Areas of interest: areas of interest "Specialty Commercial Street"
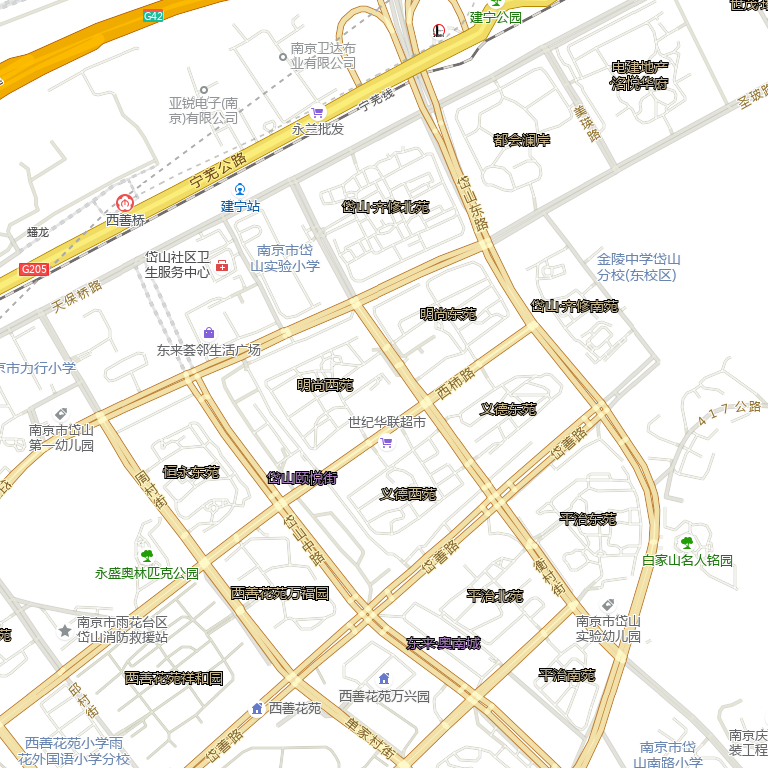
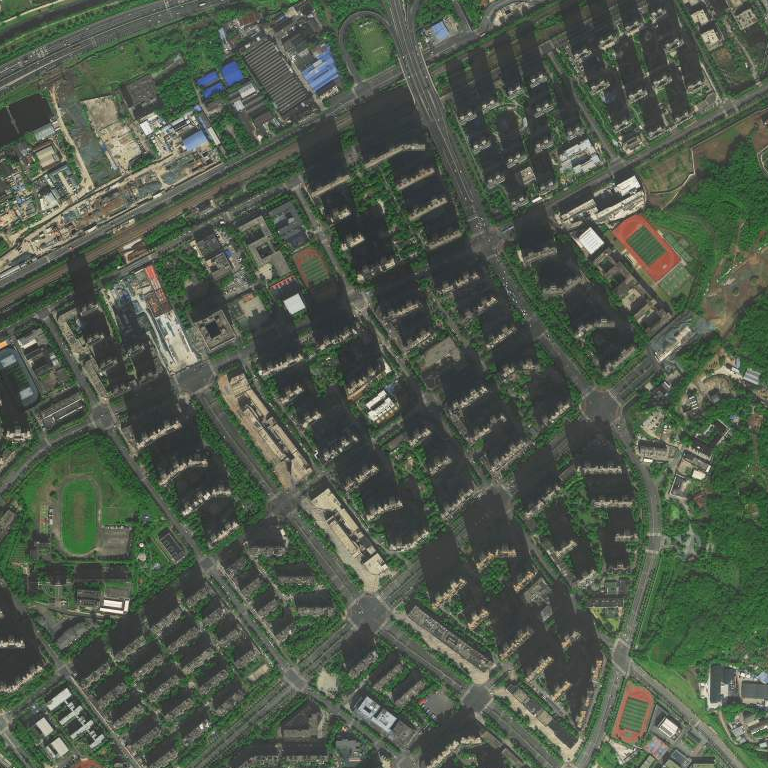